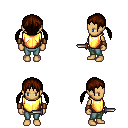
a pixel art fantasy rpg character, female body template, human, tanned skin, gold chest armor, teal pants, brown twin-tailed hairstyle, leather bracers, dagger, four views (front, back, left, right), 2x2 character sprite sheet, small pixel art, hard edges, no anti-aliasing